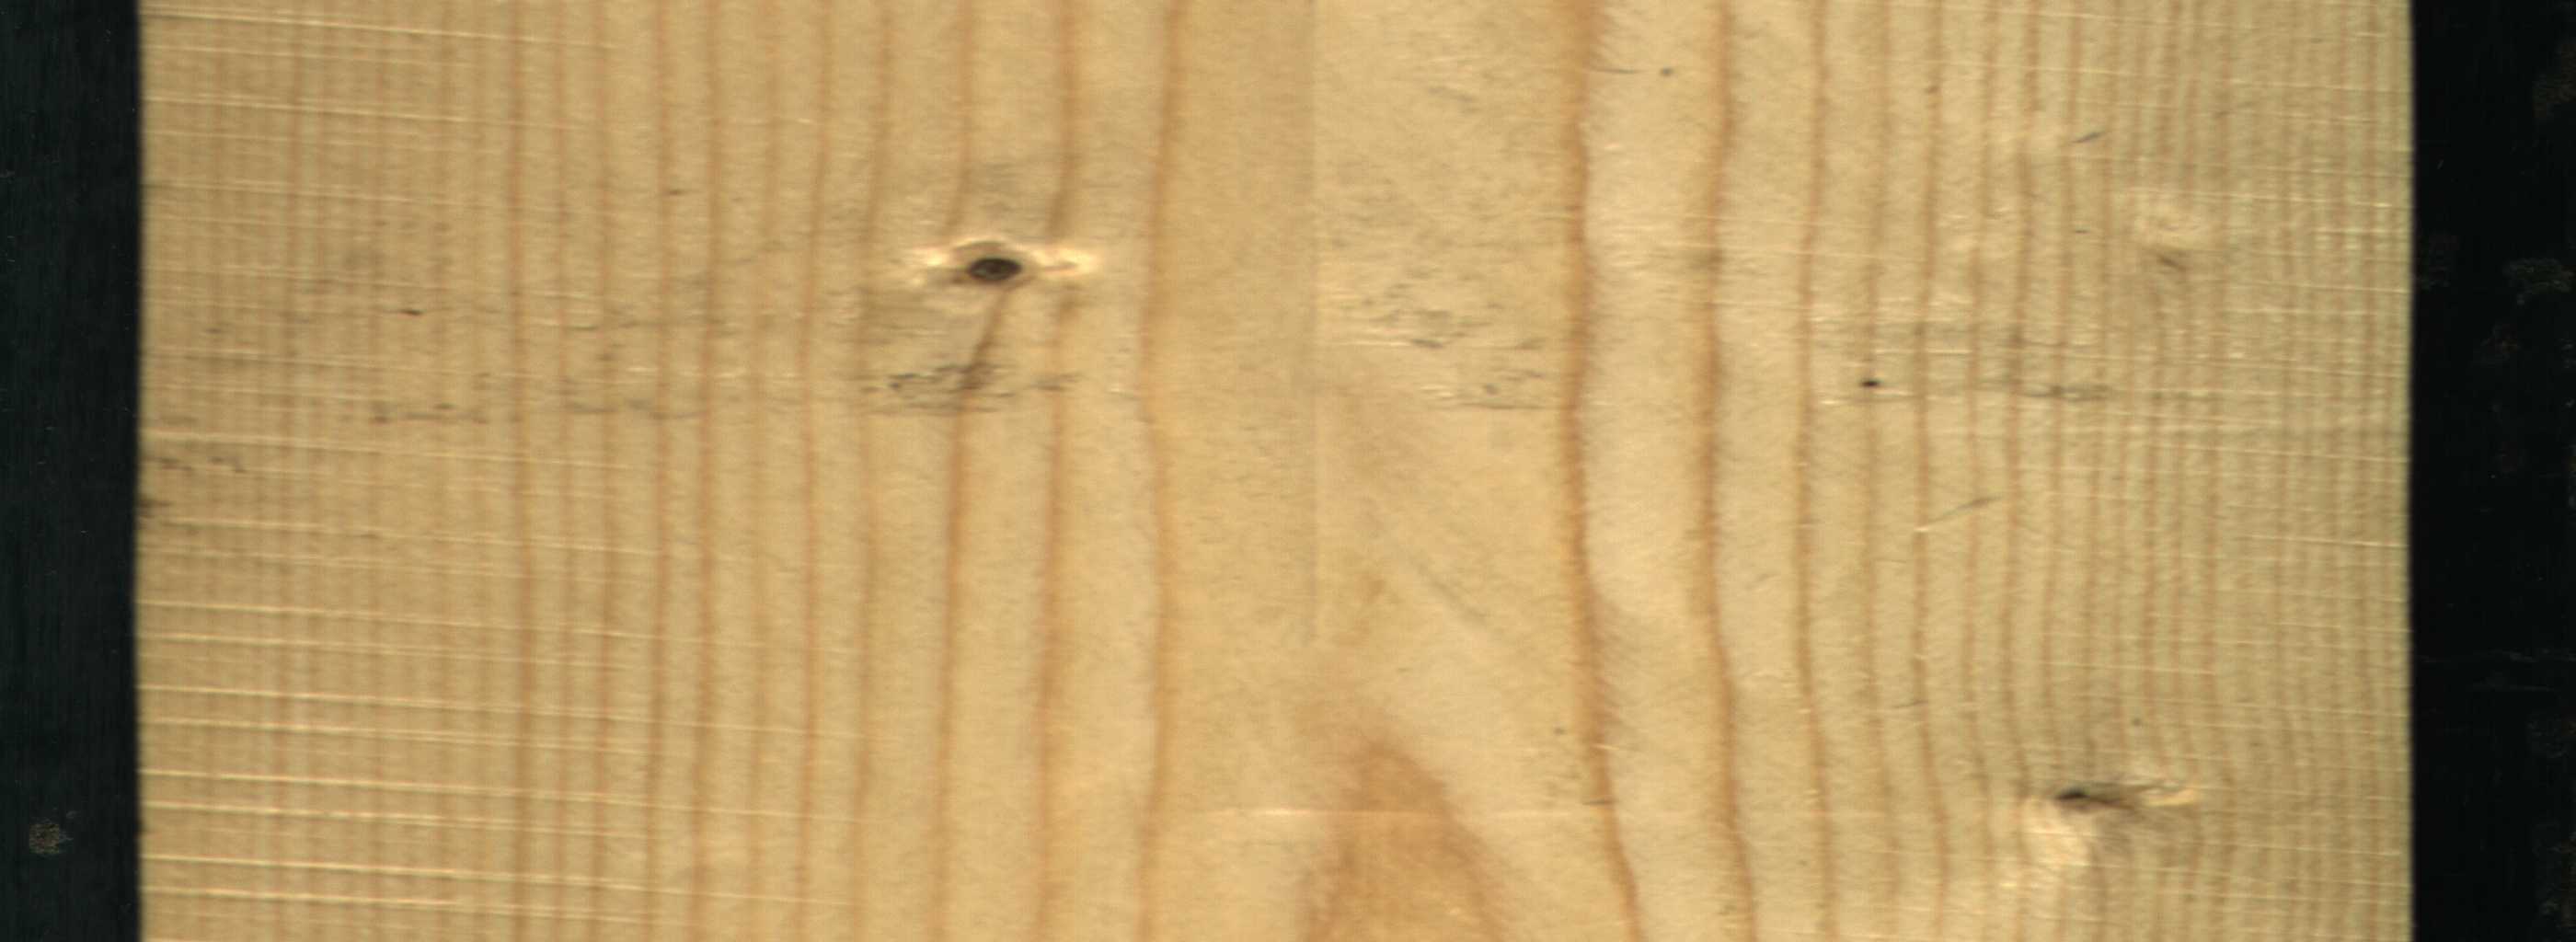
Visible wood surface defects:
Live_Knot
Live_Knot